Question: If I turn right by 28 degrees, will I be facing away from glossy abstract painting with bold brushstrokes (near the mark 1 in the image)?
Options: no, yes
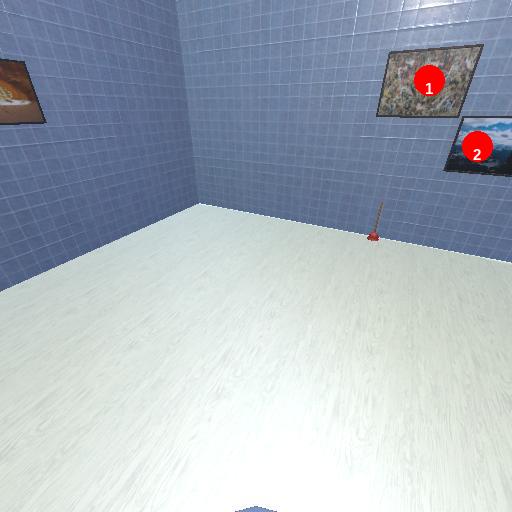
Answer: no